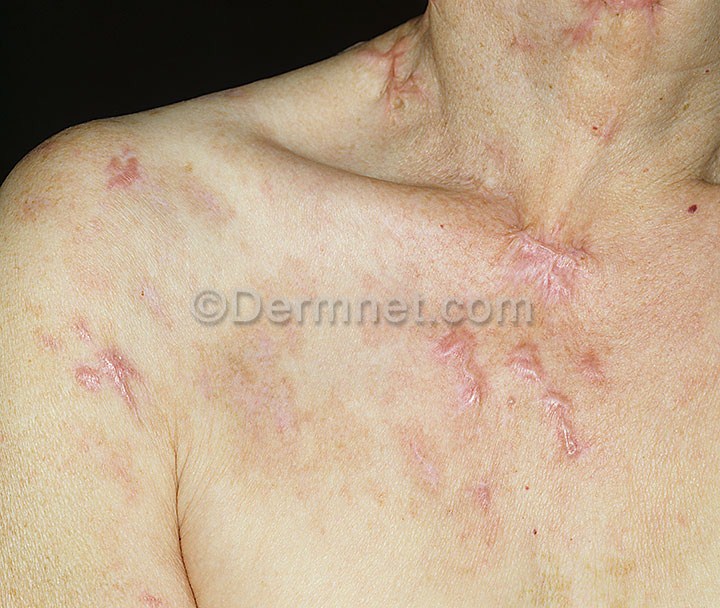
Disease: Warts Molluscum and other Viral Infections